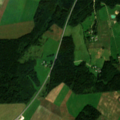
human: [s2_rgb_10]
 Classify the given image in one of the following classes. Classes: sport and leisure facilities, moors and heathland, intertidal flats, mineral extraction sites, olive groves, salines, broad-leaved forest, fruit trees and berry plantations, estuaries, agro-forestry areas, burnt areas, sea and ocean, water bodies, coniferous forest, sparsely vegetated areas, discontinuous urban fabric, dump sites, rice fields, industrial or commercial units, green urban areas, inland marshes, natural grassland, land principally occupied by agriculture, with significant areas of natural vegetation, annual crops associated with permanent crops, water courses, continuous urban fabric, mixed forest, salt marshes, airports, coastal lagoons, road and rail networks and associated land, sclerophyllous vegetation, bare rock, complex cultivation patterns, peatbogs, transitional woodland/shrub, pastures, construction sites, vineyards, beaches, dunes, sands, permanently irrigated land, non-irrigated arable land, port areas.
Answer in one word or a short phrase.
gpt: non-irrigated arable land, complex cultivation patterns, mixed forest